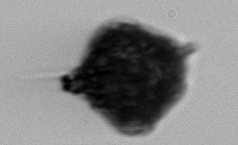
Label: Gonyaulax